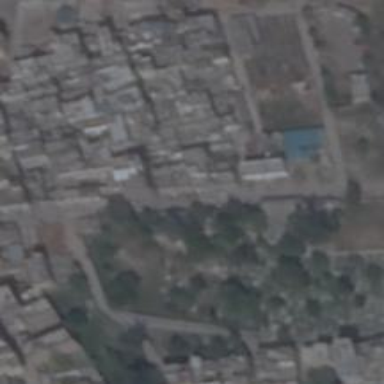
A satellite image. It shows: Cemetery.